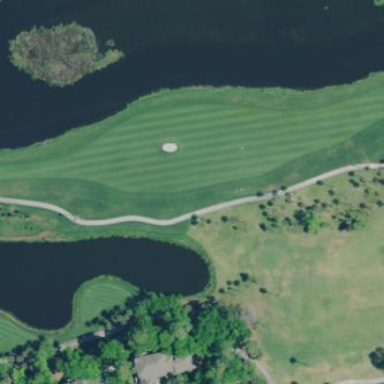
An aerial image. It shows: Well-maintained grass fairway on golf course.